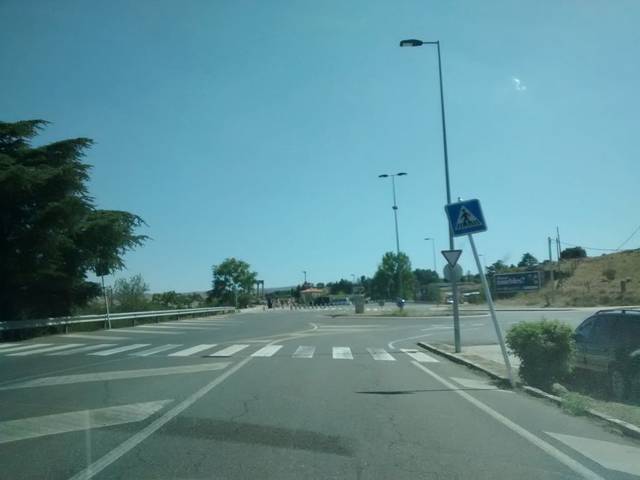
Region: Spain
Coordinates: 40.661, -4.712